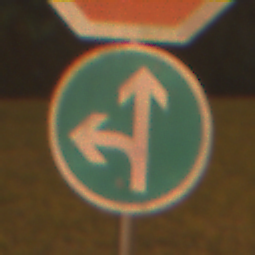
Verkehrszeichen: VorgeschriebeneFahrtrichtungGeradeausOderLinks
Zusatzzeichen oben: Stop
Umgebung: Outdoor, Suburban
Tageszeit: Night
Wetter: PartlyCloudy
Licht: Artificial
Jahreszeit: NotSpecified
Kontrast: HighContrast